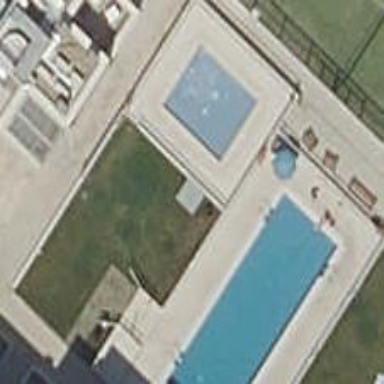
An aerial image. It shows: Swimming pool located in leisure land.